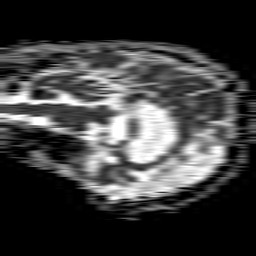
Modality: ADC
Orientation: sagittal
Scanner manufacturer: philips
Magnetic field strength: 1.5 T
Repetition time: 4.6 s
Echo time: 0.08941 s